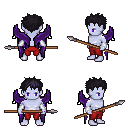
a pixel art fantasy rpg character, male body template, dark elf, purple skin, purple wings, red pants, raven bedhead hairstyle, white cloth bracers, spear, four views (front, back, left, right), 2x2 character sprite sheet, small pixel art, hard edges, no anti-aliasing